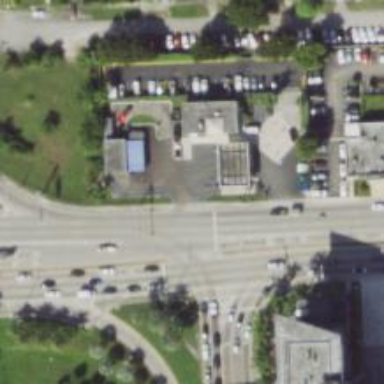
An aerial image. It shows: Separate sidewalk along asphalt primary link highway.